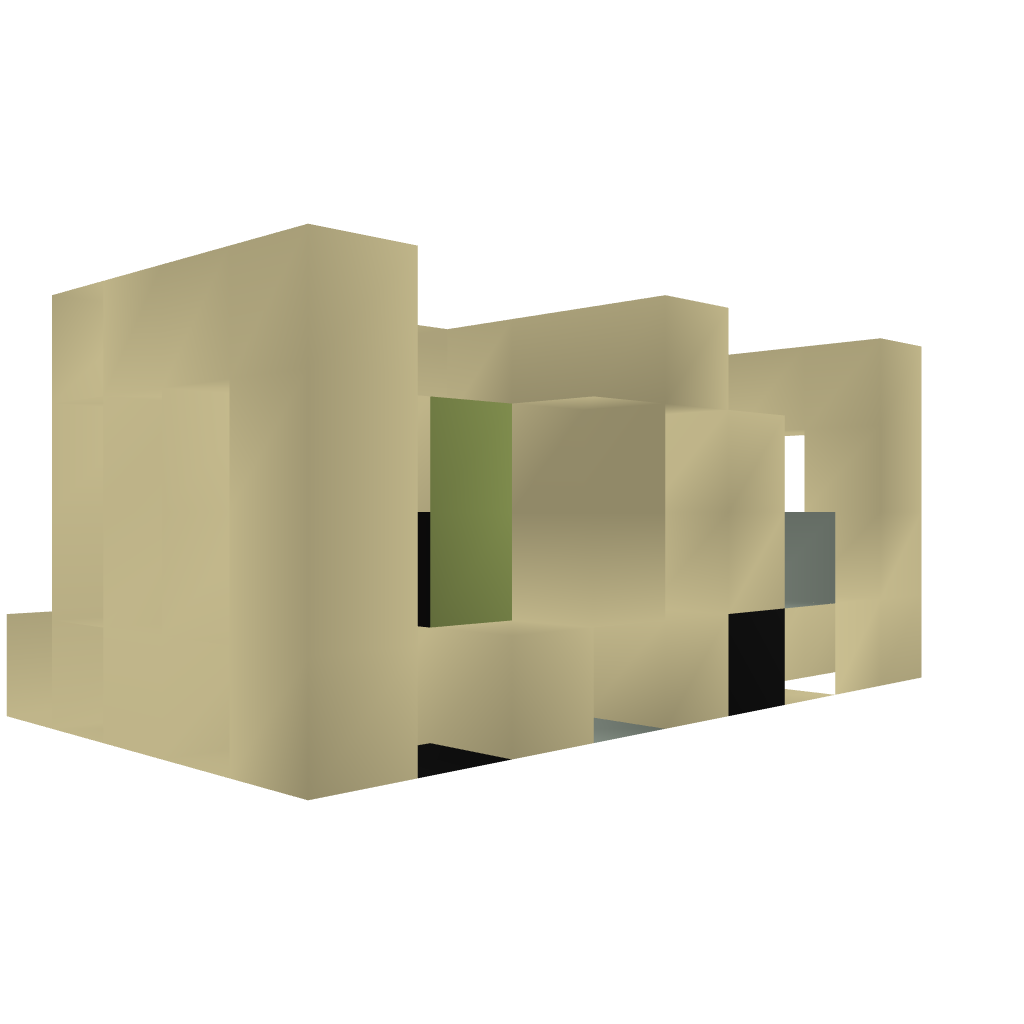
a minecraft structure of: completely hidden redstone door